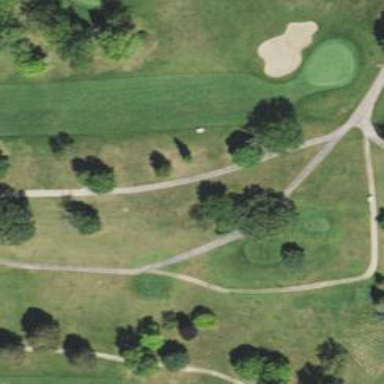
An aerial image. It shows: Path for both road and golf.